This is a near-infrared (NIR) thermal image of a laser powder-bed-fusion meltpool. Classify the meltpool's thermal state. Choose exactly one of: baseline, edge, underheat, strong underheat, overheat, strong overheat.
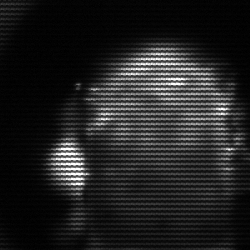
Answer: baseline